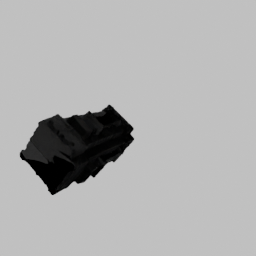
Label: decoration